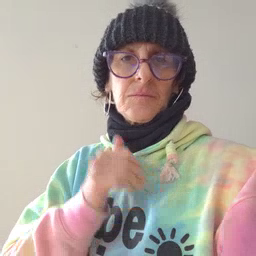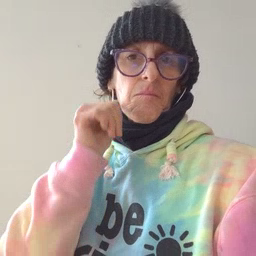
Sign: tomorrow